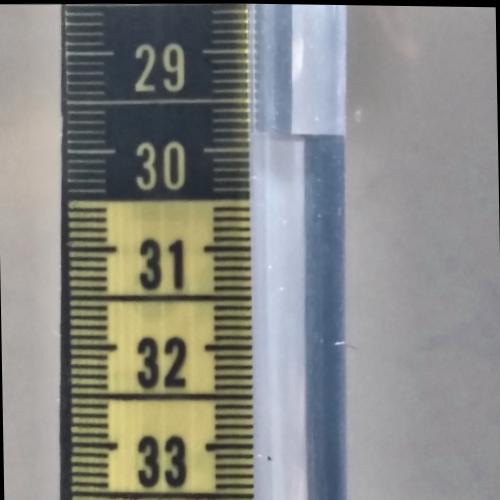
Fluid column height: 29.9 cm